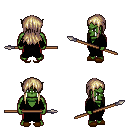
a pixel art fantasy rpg character, male body template, orc, green skin, black robe, red pants, white blonde unkempt hairstyle, brown slippers, spear, four views (front, back, left, right), 2x2 character sprite sheet, small pixel art, hard edges, no anti-aliasing